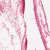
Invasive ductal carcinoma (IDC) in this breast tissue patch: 0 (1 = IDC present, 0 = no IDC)